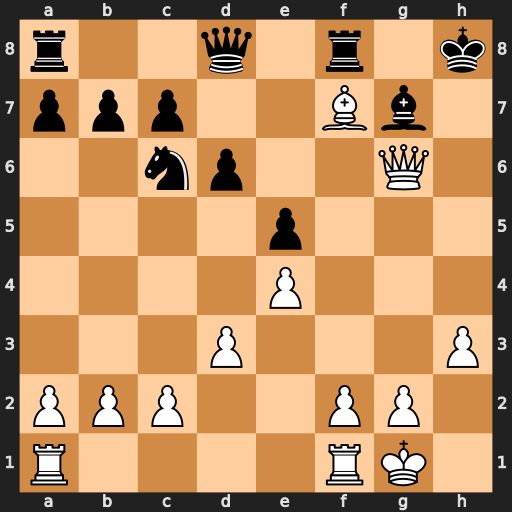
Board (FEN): r2q1r1k/ppp2Bb1/2np2Q1/4p3/4P3/3P3P/PPP2PP1/R4RK1
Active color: w
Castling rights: -
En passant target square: -
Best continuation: Qh5+ Bh6 Qxh6#